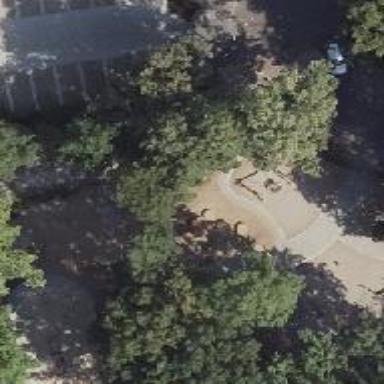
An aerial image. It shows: Playground featuring springboard.